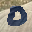
Label: 0